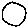
Label: circle